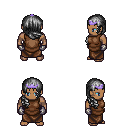
a pixel art fantasy rpg character, male body template, human, dark skin, brown tunic, robe skirt, gray right-swept hairstyle, purple tiara, metal gloves, four views (front, back, left, right), 2x2 character sprite sheet, small pixel art, hard edges, no anti-aliasing